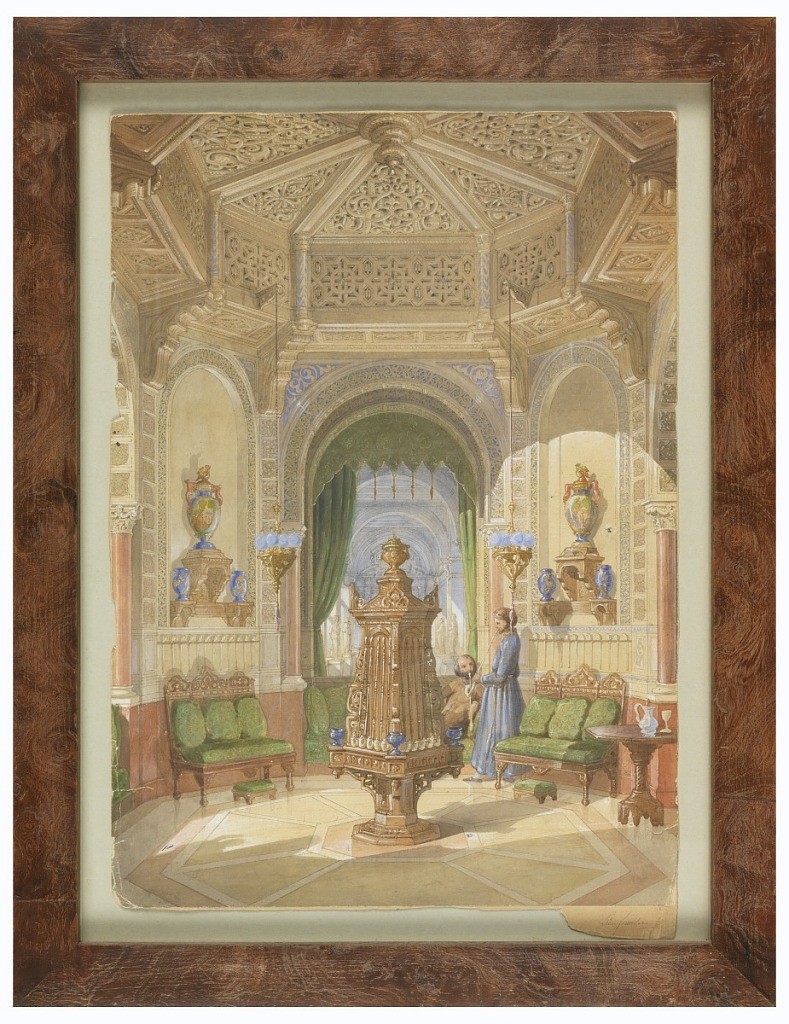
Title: Design for a Moorish Smoking Room [Tabagie]
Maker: Léon Feuchère, French, 1804 - 1857
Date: ca. 1844
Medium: Brush and watercolor, gouache, graphite on wove paper
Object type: Drawing
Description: Octagonal room of stone or painted stone with arched openings on four sides and a cupula of Moorish-inspired interlace.  The central rear arch leads to a receding colonnade while lateral niches display two large neoclassical urns with painted Moorish decoration.  Below the side niches are European versions of Turkish ottomans covered with French mid-century textiles.  A large pipe stand of Germanic origin occupies the center of the kiosk and an octagonal table sits to the right.  Barely noticeable amidst the room's richly patterned surfaces is a man reclining on a central ottoman smoking a hooka, attended by a male servant to his left.